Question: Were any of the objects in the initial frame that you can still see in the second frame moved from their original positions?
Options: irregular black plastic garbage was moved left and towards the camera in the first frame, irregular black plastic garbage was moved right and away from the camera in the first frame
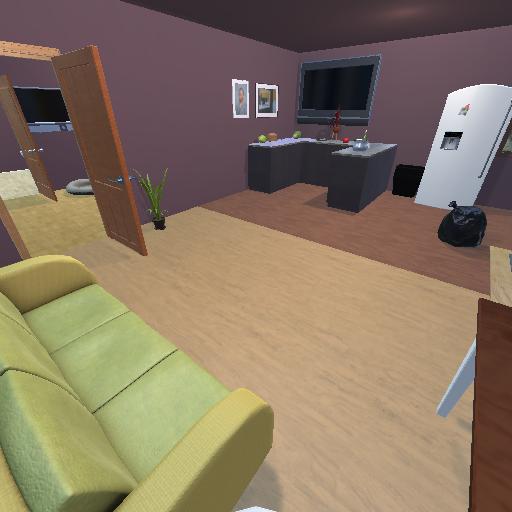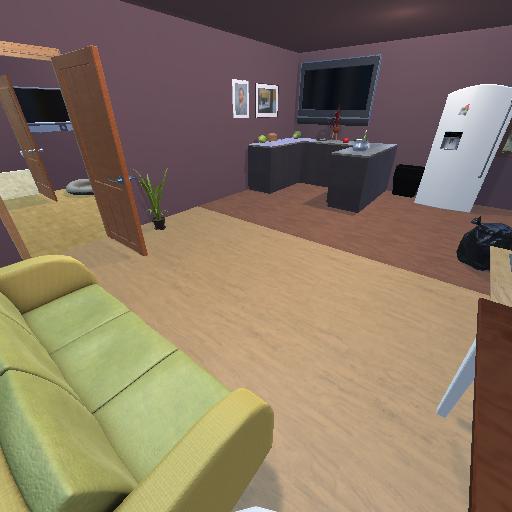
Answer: irregular black plastic garbage was moved left and towards the camera in the first frame